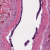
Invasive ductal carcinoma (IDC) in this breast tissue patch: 0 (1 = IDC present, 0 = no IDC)